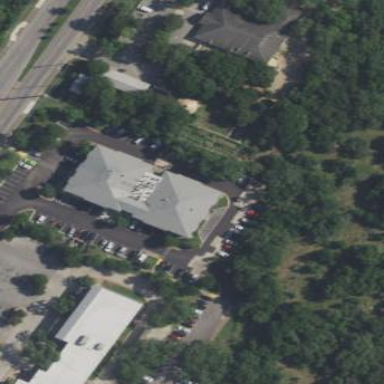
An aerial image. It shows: Commercial building.